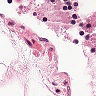
Metastatic tissue present: no